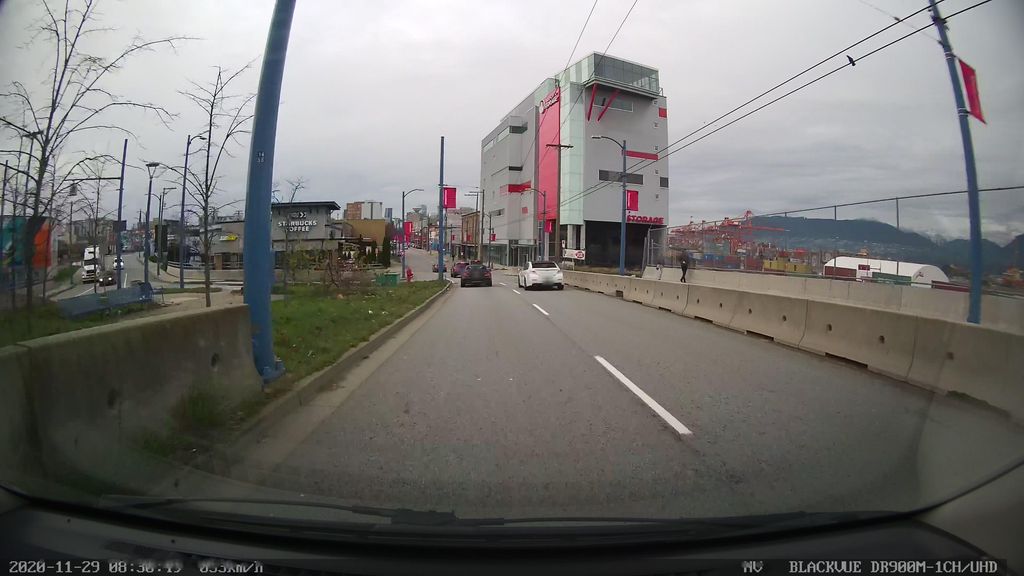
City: vancouver